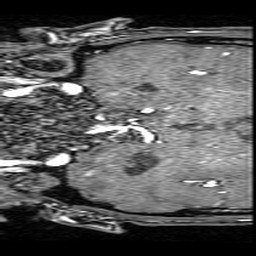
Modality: angio
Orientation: coronal
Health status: ill
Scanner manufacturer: philips
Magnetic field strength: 3 T
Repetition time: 0.01826 s
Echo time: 0.003363 s